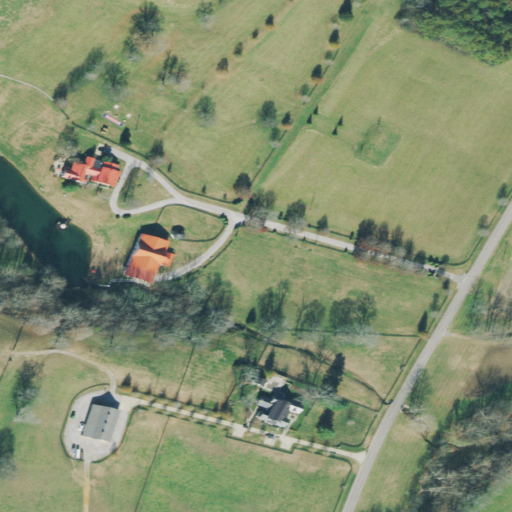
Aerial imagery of valley in Tennessee named Jones Hollow containing pasture, open development, mixed forest, deciduous forest, woody wetlands, evergreen forest, and low intensity development